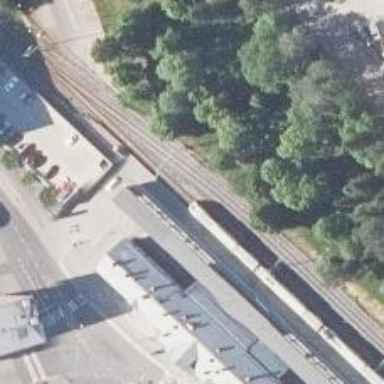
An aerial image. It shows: Rail siding with electrified contact lines for trains.